Question: I am trying to submit filledin information in the form to the database. I have done the below mentioned coding for the save button. When I click on the save button to save the information, I am getting an error. I need it to be done and for the same need help from the geeks around here.
COde for SAVE button data from database
'''
public partial class _Default : System.Web.UI.Page
{
protected void Page_Load(object sender, EventArgs e)
{
string conn = ConfigurationManager
.ConnectionString("welcome").ConnectionString;
SqlConnection con=new SqlConnection(conn);
SqlCommand cmd = new SqlCommand("Insert into abhishek(pr_name,Add,add2) values(@ah,@Ap,@qe)",con);
cmd.CommandType = CommandType.Text;
cmd.Parameter.Addwithvalue("@ah", TextBox1.Text.Trim());
cmd.Parameter.Addwithvalue("@ap", TextBox2.Text.Trim());
cmd.Parameter.Addwithvalue("@qe", TextBox3.Text.Trim());
con.Open();
cmd.ExecuteNonQuery();
con.Close();
}
}
'''
Check the error in the image below:

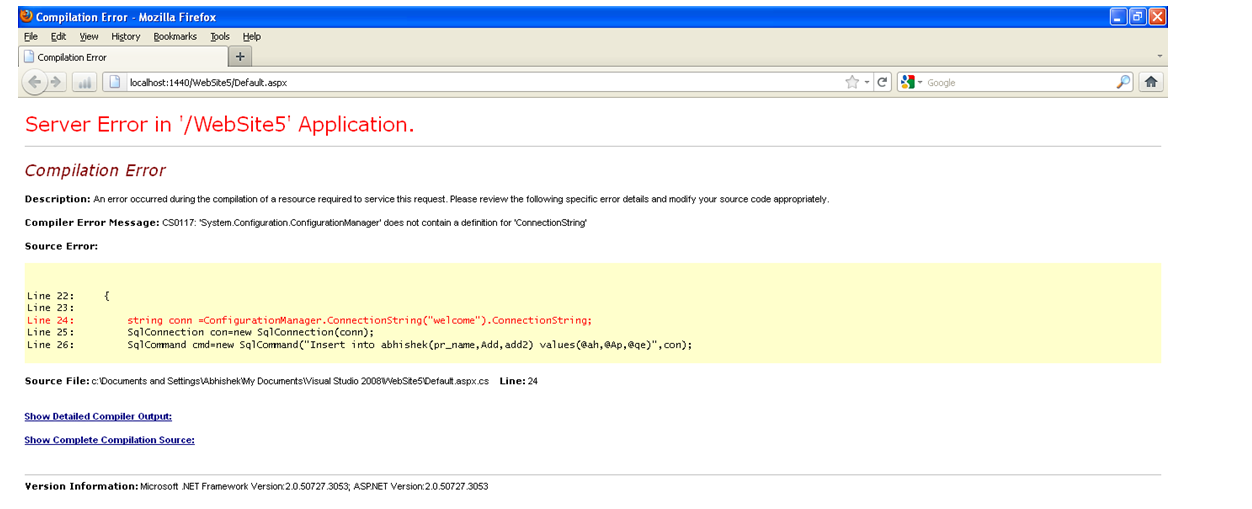
Answer: You are missing an 's' from the 'ConnectionStrings' indexed property. Once you fix that error, however, you will also find you are missing more 's' from the 'SqlCommand.Parameters' property.
To reveal these issues, open Properties of your code-behind file, and choose Build Action of Compile. (Also, I can see from your image that it looks like your project is setup as a Web Site rather than a Web Application; if possible, look into converting this over to a Web Application, as it offers a number of benefits.)
Once you get your syntax corrected, then you should change your code so that the update is invoked through the button click handler, rather than on page load.
In your markup code in the aspx:
'''
<asp:Button runat="server" ID="btnSave" Text="Save" OnClick="btnSave_Click" />
'''
In your code-behind:
'''
protected void btnSave_Click(object sender, EventArgs e)
{
string conn = ConfigurationManager.ConnectionStrings["welcome"].ConnectionString;
using (SqlConnection con = new SqlConnection(conn))
{
SqlCommand cmd = new SqlCommand("Insert into abhishek(pr_name,Add,add2) values(@ah,@Ap,@qe)", con);
cmd.CommandType = CommandType.Text;
cmd.Parameters.AddWithValue("@ah", TextBox1.Text.Trim());
cmd.Parameters.AddWithValue("@ap", TextBox2.Text.Trim());
cmd.Parameters.AddWithValue("@qe", TextBox3.Text.Trim());
con.Open();
cmd.ExecuteNonQuery();
}
}
'''
Note that I have moved the code into the button click event handler, and the Page_Load. The Load event handler should only be used for initialization items needed unconditionally on the execution path of the page (i.e., regardless of whatever button was clicked on the page), and should look something like the following:
'''
protected void Page_Load(object sender, EventArgs e)
{
// Code to run every time the page is created, both initially and on postback
if (IsPostBack)
{
// Code to run every time the page is posted back (any submit event)
}
else
{
// Code to run on the initial creation of the page
}
}
'''